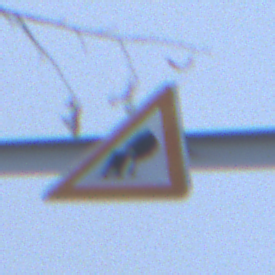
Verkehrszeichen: UnzureichendesLichtraumprofil
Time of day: Midday
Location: Outdoor (Nature)
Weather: Overcast
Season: Winter
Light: Natural